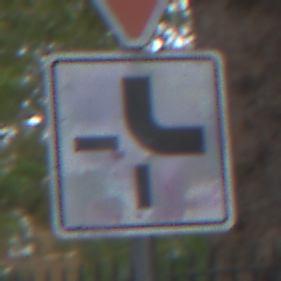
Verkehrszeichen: VerlaufVorfahrtsstrasse4
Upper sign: VorfahrtGewaehren
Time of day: MorningAfternoon
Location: Outdoor (Urban)
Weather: Overcast
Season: NotSpecified
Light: Natural